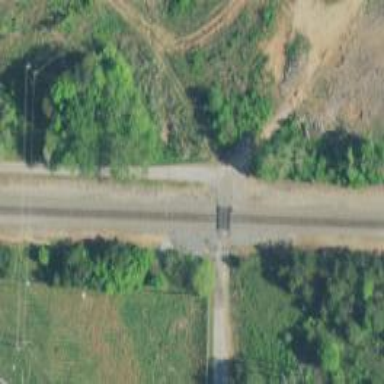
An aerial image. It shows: Level crossing along the railway.